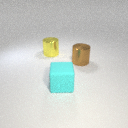
large yellow metal cylinder behind large brown metal cylinder